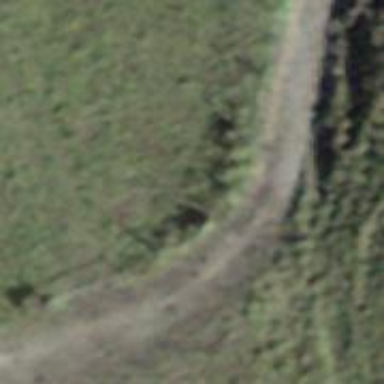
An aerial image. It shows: Gravel track with Grade 3 quality.